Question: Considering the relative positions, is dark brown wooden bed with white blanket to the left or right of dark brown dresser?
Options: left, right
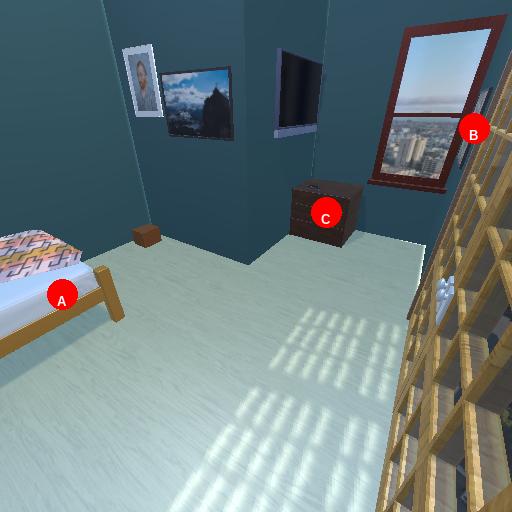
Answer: left